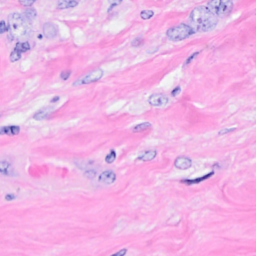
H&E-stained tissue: Breast